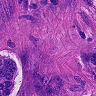
Metastatic tissue present: yes